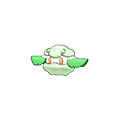
Pok\u00e9mon: cottonee